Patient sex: F
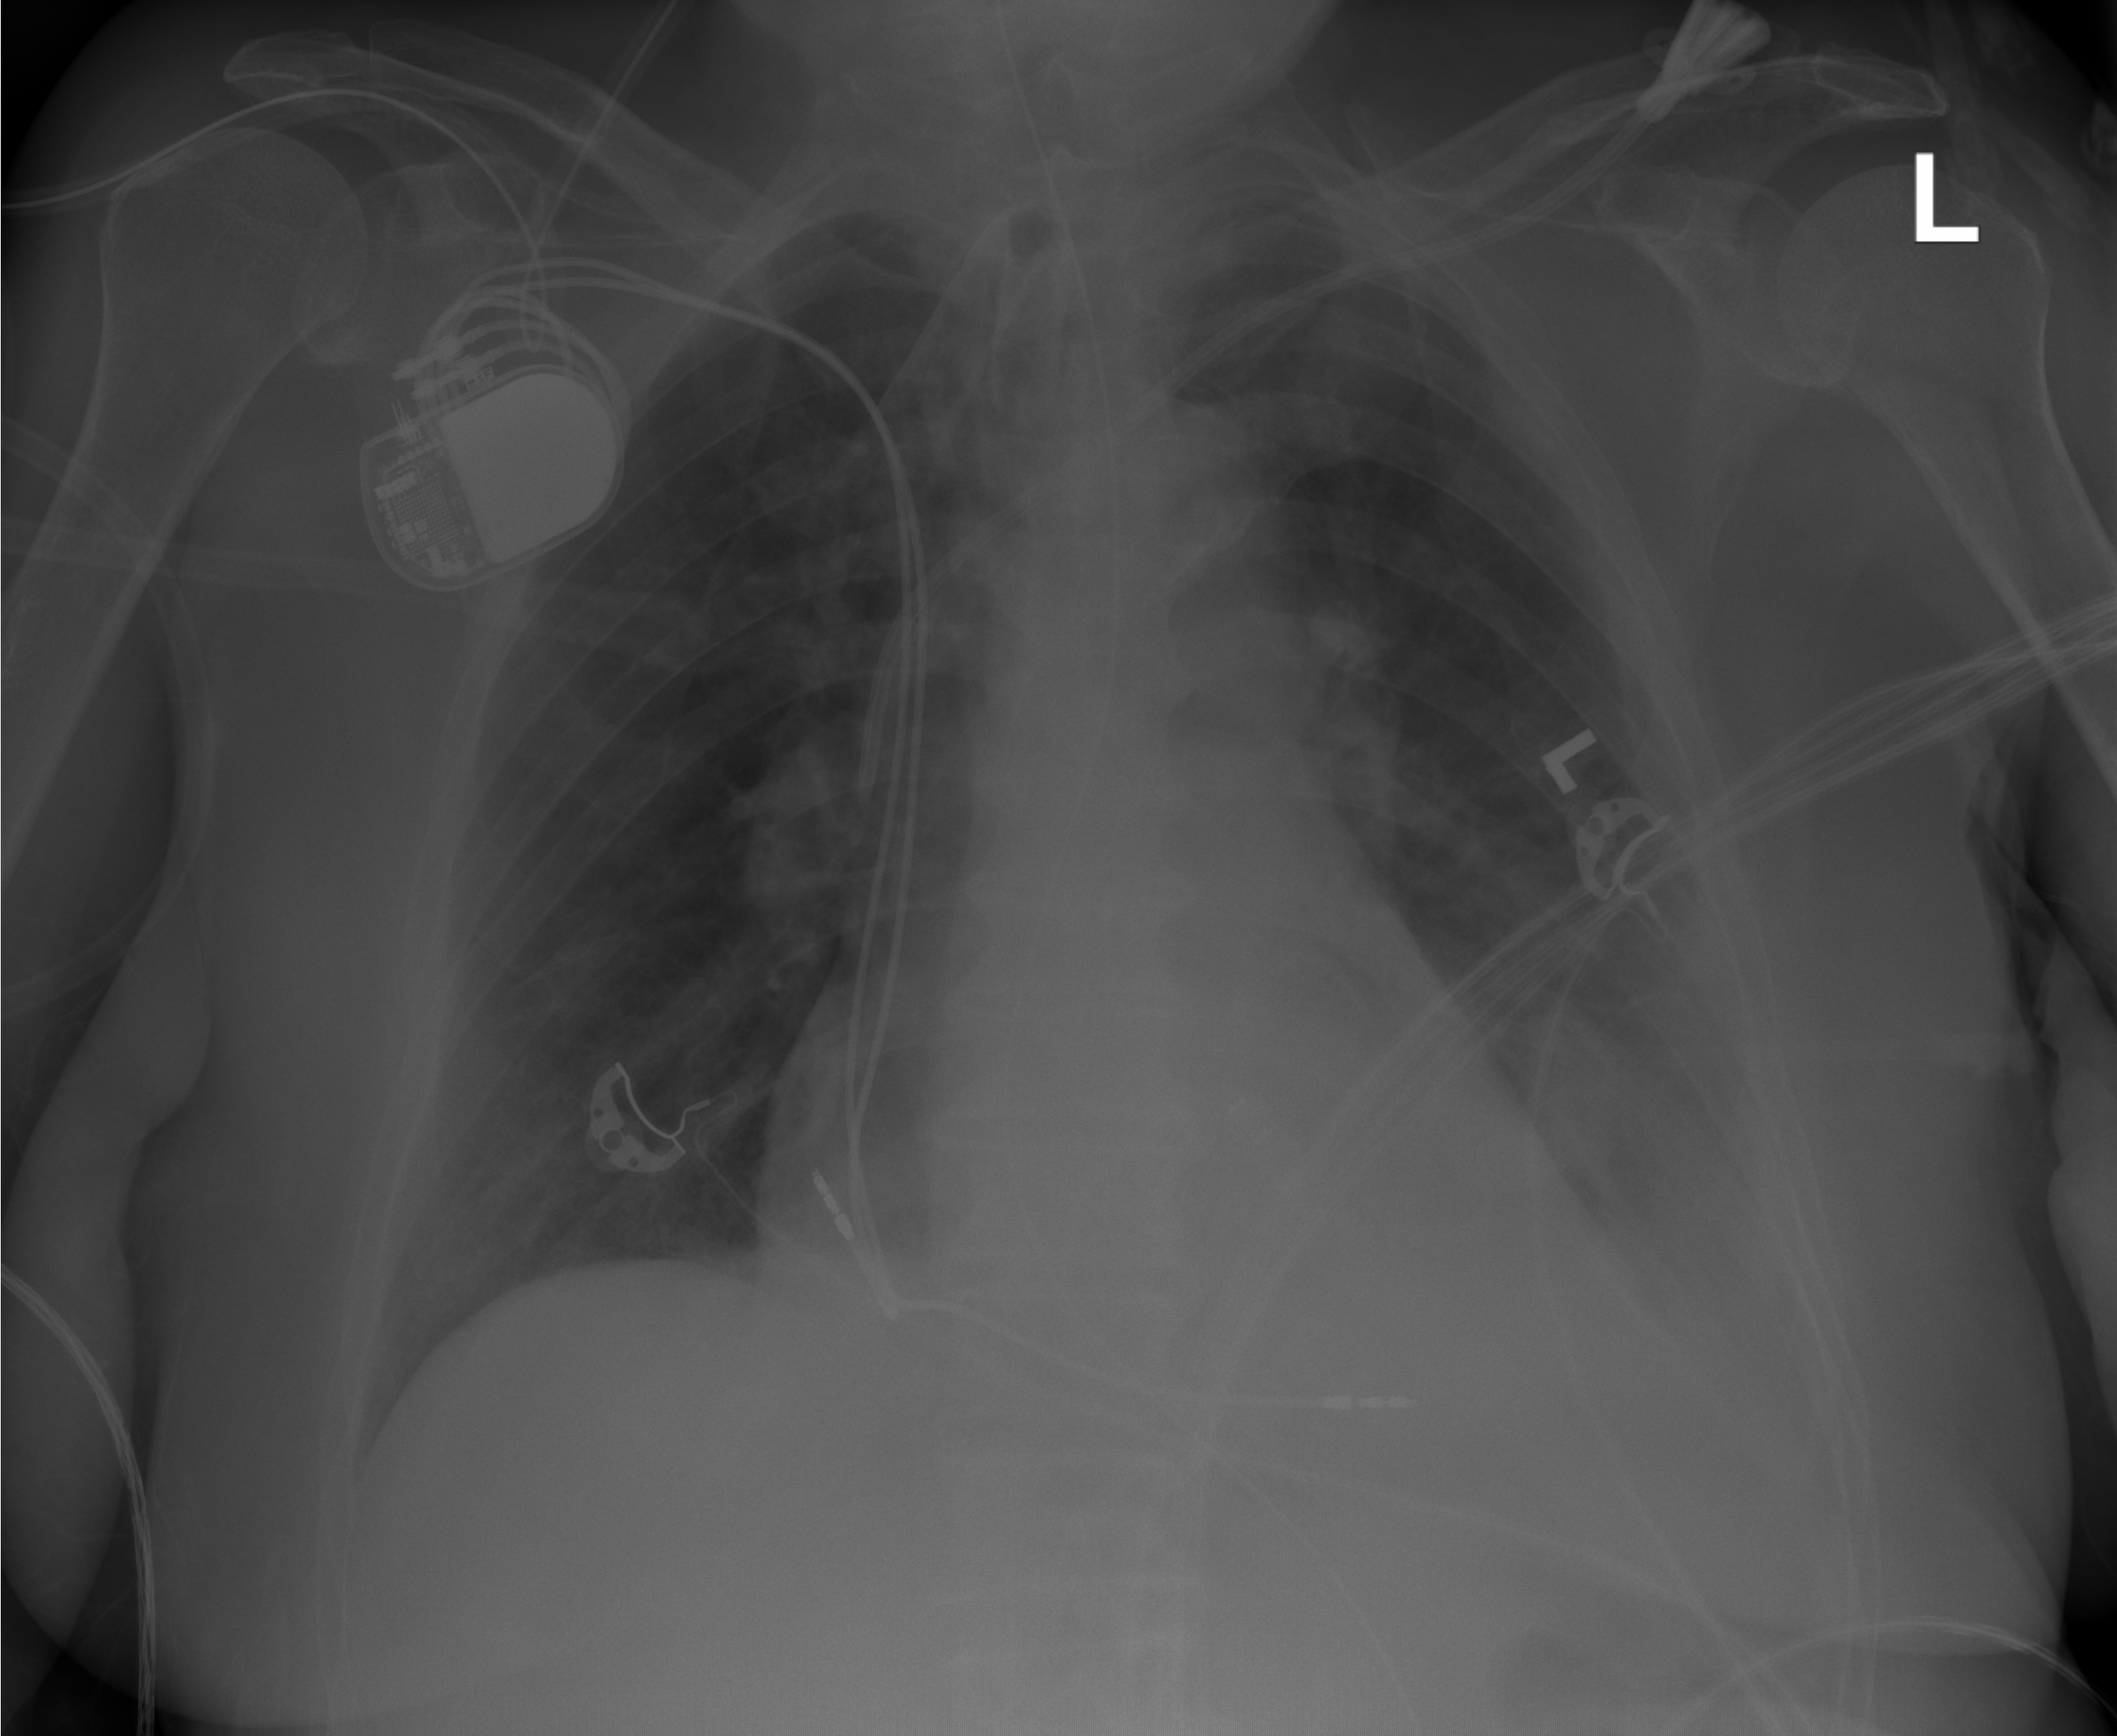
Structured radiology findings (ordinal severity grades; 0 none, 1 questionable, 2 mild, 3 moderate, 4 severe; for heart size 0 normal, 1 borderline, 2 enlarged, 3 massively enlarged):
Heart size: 2
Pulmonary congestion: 2
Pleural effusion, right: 0
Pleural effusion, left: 2
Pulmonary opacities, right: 0
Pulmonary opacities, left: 0
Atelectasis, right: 0
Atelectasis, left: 2